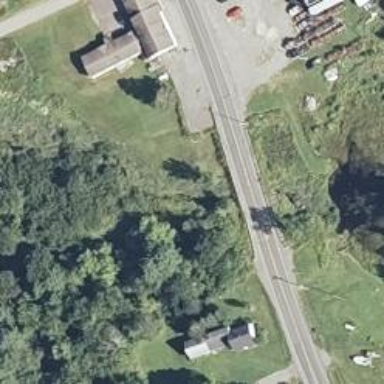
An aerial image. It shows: Culvert tunnel.